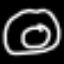
Label: donut